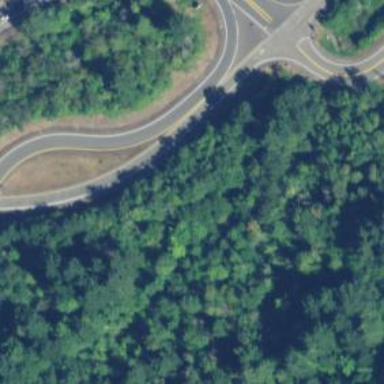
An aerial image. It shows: Asphalt road with primary link designation.